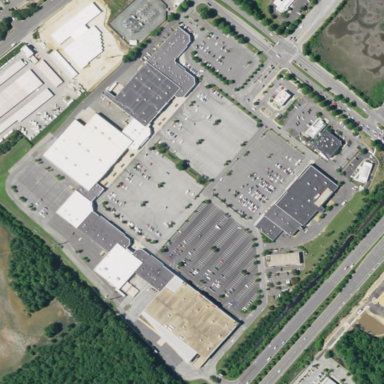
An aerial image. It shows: Retail area.